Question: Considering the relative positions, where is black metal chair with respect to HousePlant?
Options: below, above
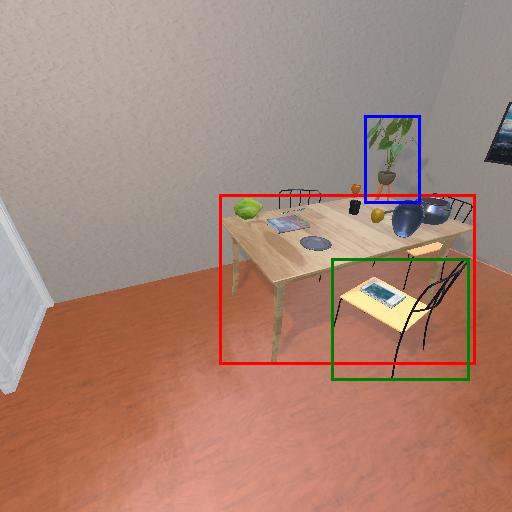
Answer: below